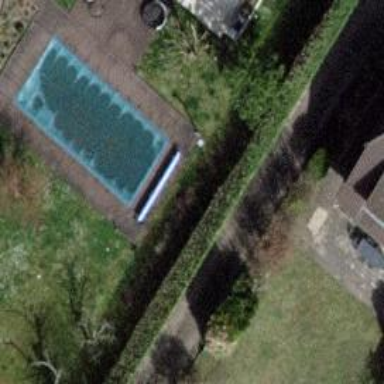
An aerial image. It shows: Swimming pool located in leisure land.